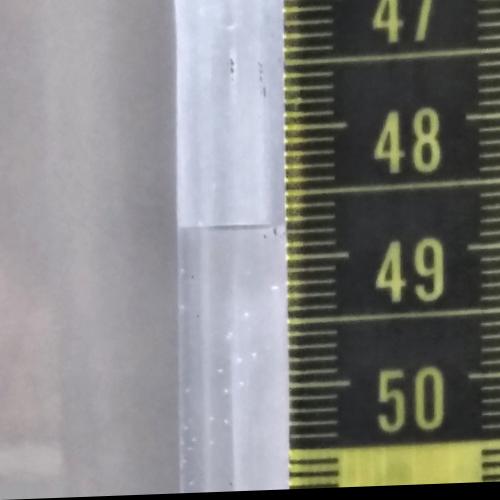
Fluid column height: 48.7 cm